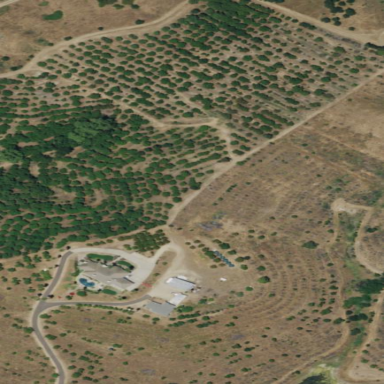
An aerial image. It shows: Orchard.